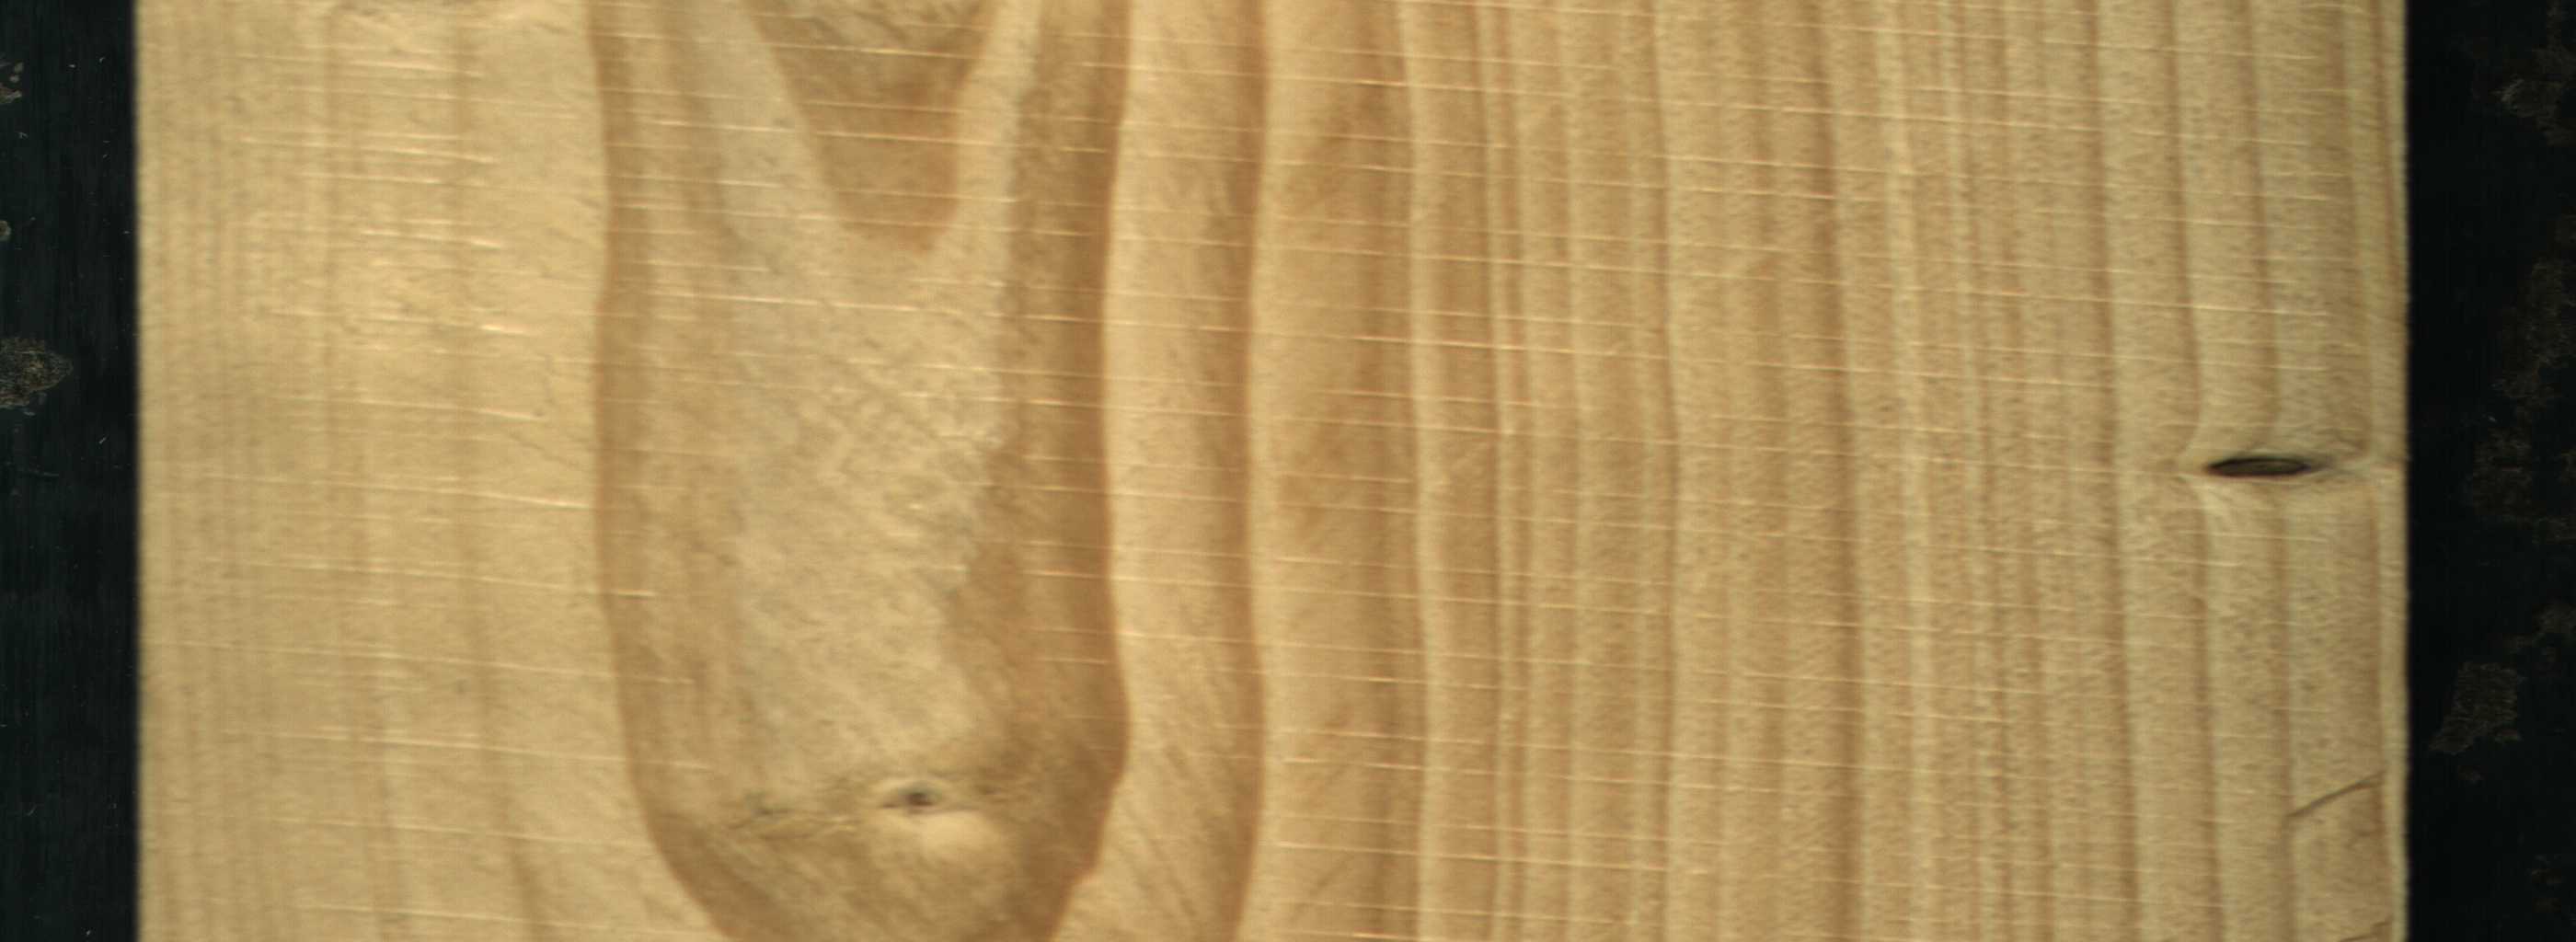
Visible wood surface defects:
Dead_Knot
Live_Knot